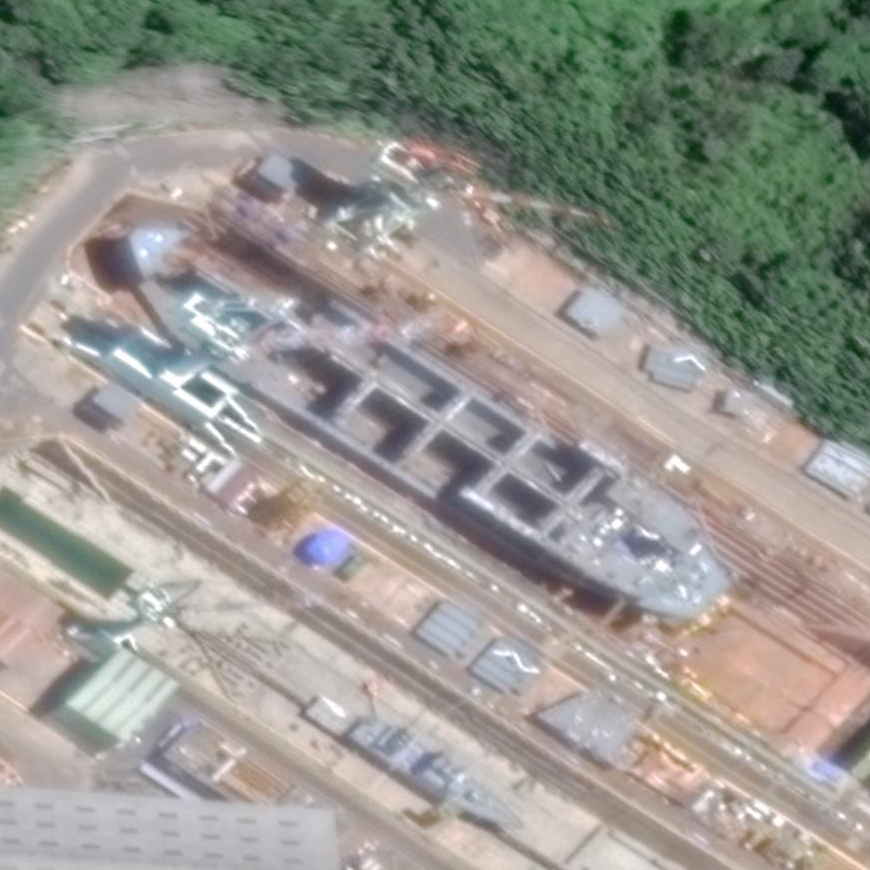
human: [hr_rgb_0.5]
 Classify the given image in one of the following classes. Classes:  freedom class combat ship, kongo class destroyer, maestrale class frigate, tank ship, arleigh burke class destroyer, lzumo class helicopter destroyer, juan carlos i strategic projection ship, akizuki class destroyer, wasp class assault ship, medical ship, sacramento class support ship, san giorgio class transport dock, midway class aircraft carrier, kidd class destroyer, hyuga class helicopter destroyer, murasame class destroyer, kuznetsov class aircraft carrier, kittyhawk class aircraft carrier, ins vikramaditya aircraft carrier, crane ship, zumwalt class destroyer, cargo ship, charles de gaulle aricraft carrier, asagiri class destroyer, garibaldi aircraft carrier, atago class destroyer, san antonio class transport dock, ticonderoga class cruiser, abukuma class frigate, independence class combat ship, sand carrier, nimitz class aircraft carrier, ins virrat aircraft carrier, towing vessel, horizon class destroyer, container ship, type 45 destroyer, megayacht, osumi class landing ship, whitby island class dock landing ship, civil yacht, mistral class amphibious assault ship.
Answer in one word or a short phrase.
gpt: Cargo ship